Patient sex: M
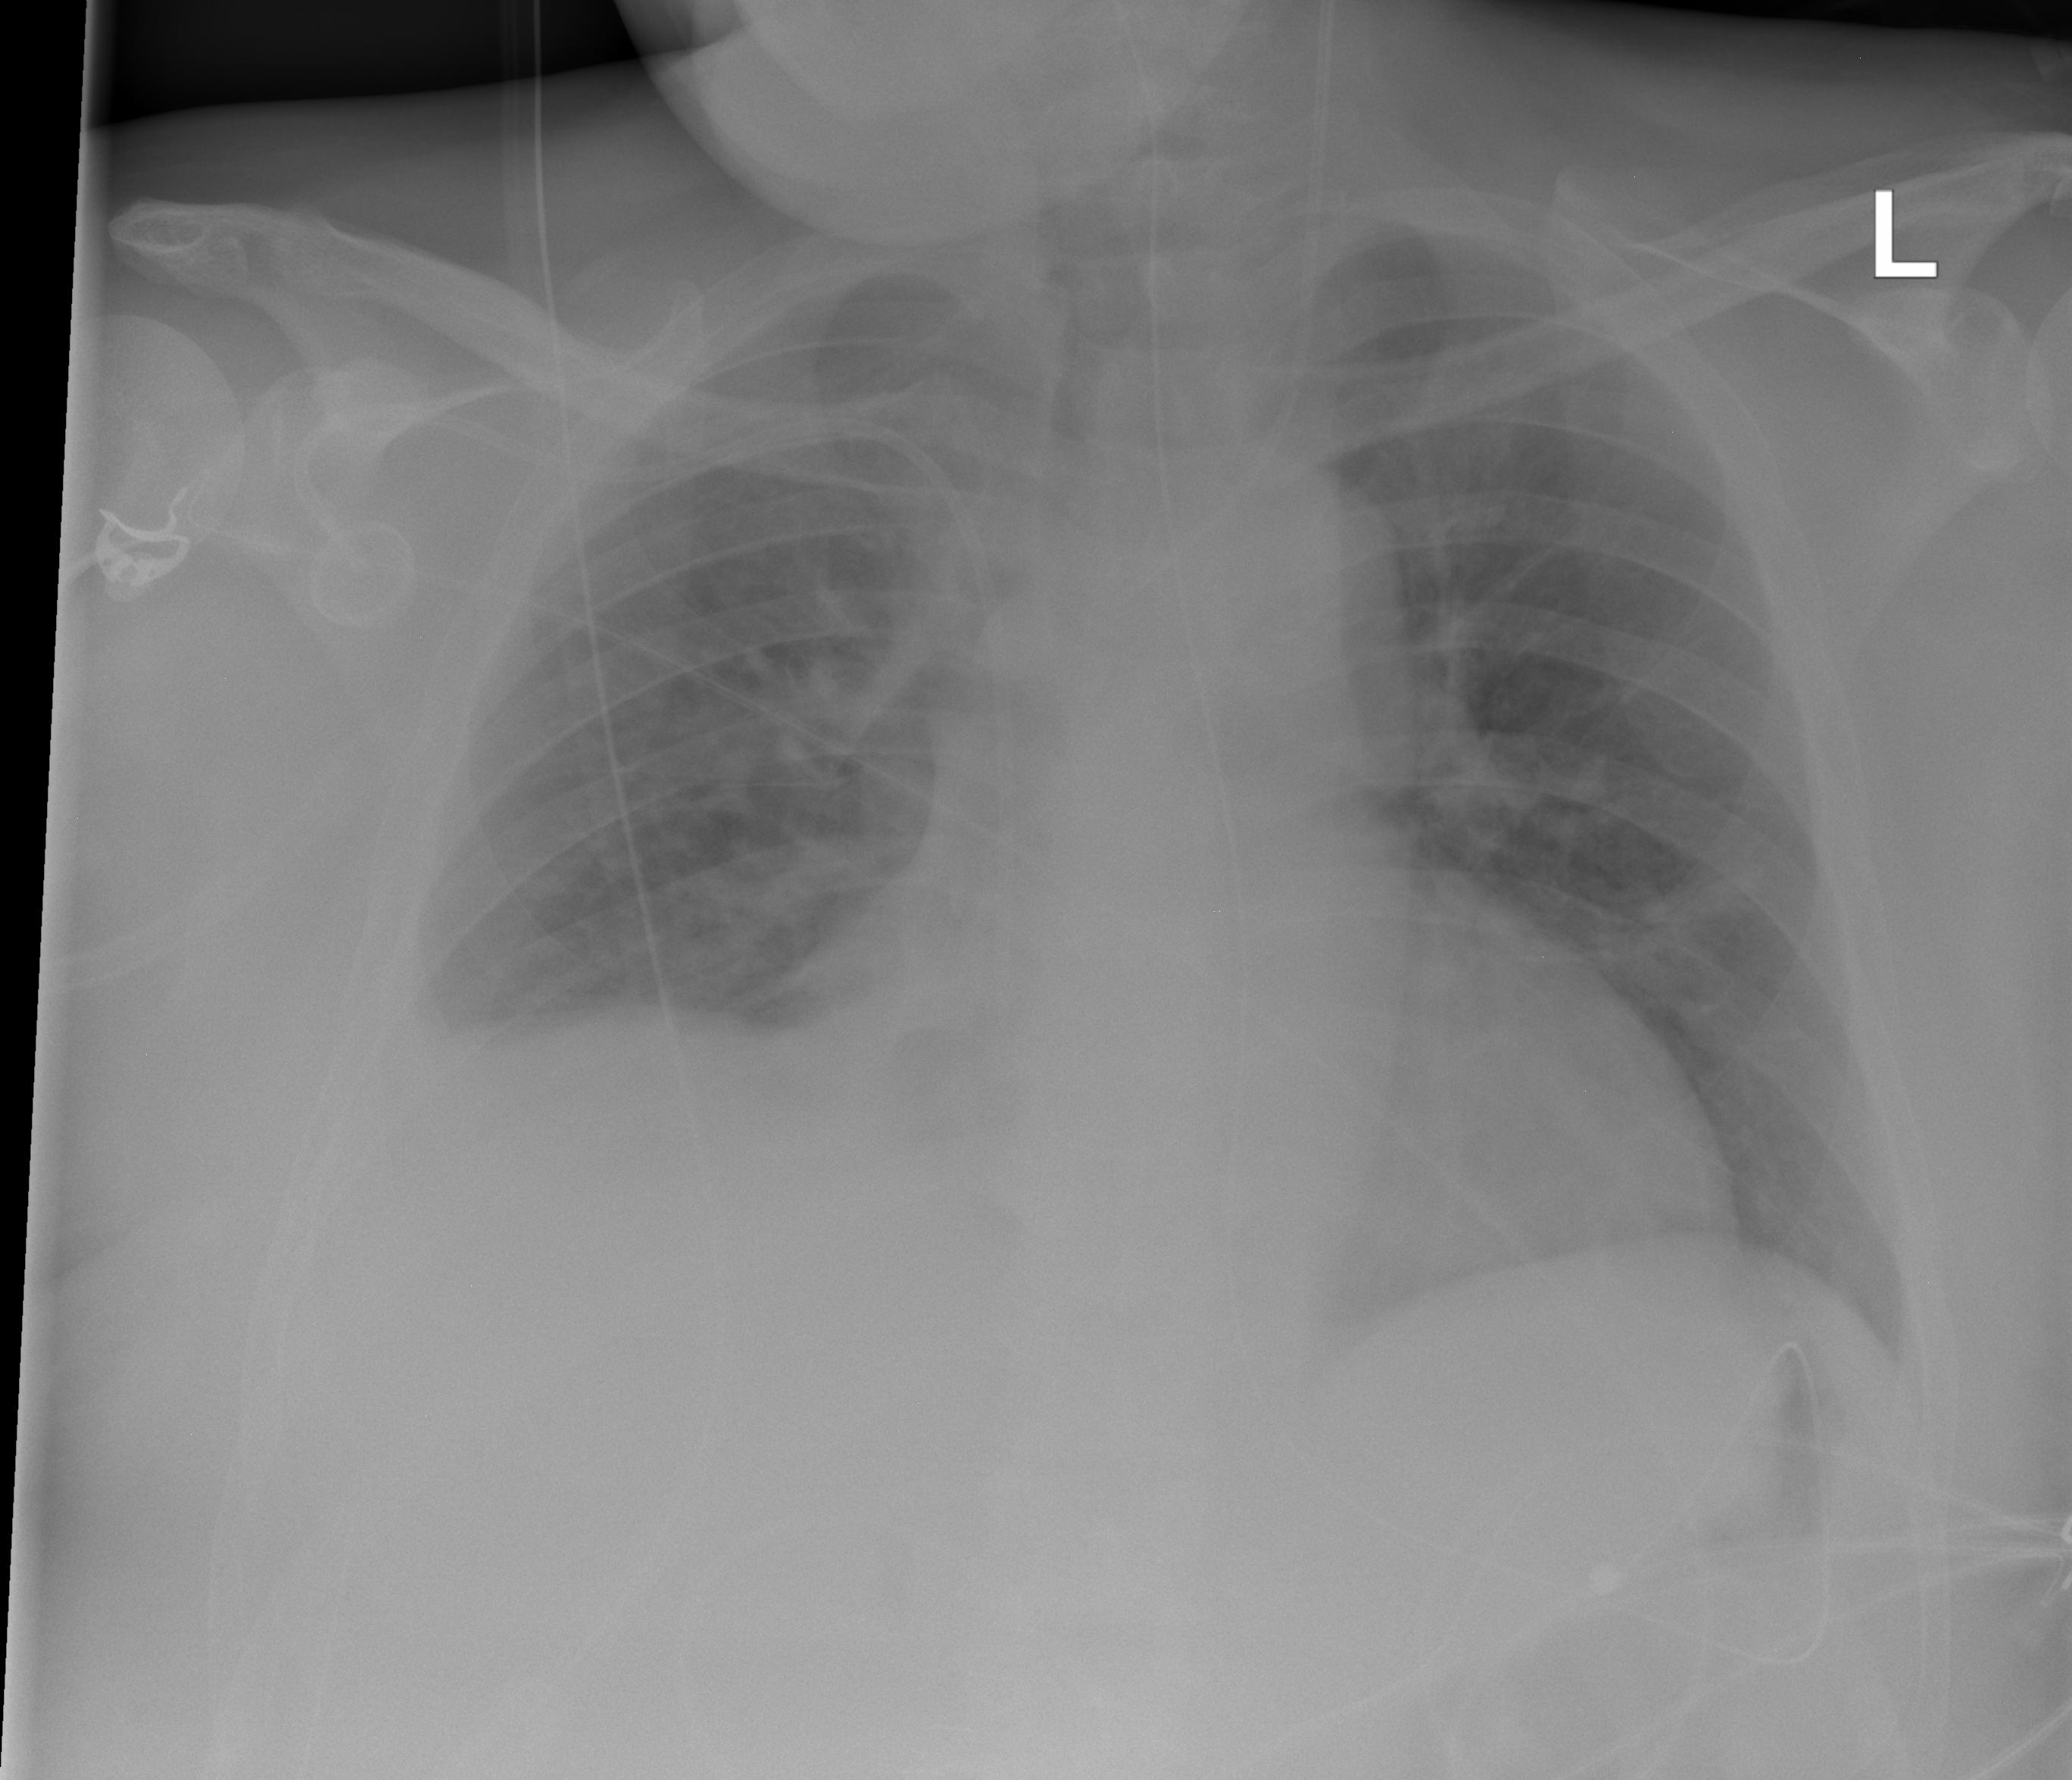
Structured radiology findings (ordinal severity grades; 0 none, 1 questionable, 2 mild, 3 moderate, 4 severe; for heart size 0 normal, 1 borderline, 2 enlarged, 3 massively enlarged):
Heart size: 2
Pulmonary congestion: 1
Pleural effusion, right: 2
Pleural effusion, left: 0
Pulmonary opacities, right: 0
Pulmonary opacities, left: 0
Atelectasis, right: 2
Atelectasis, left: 0